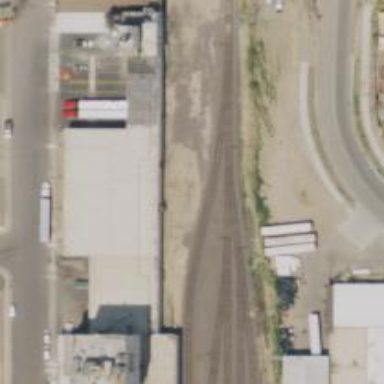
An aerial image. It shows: Rail spur service.